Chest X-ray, PA view. Patient: 60 years old, sex F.
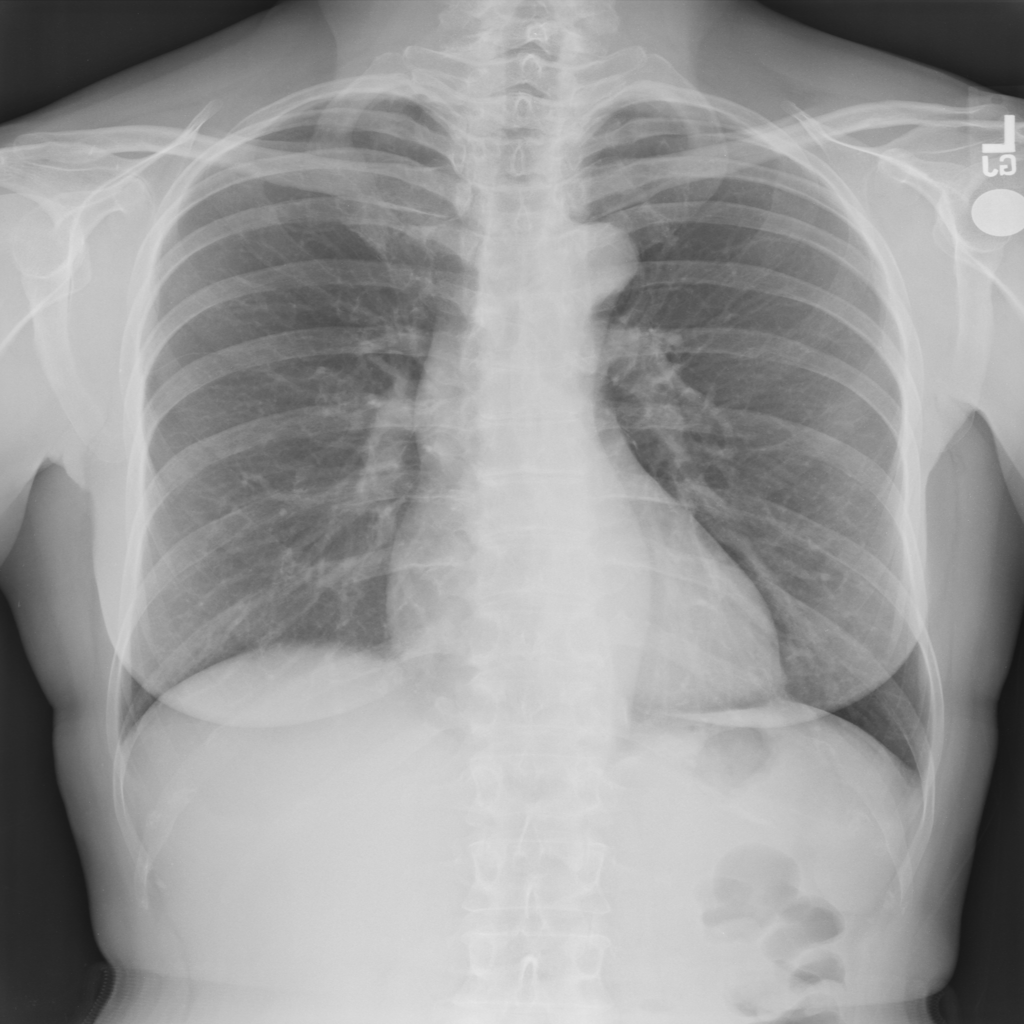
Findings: No Finding